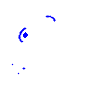
Particle: electron